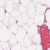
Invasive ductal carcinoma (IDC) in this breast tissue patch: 0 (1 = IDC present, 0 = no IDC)